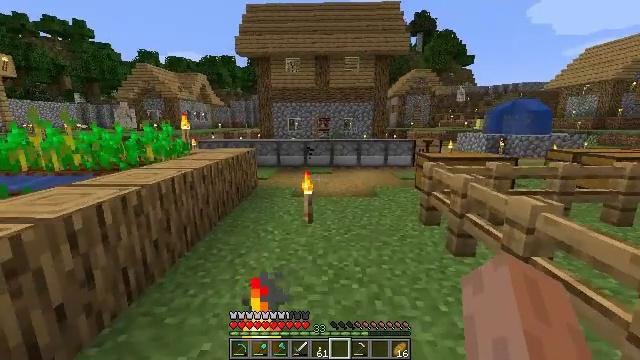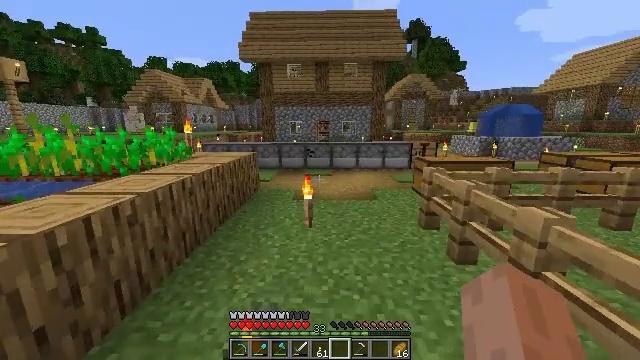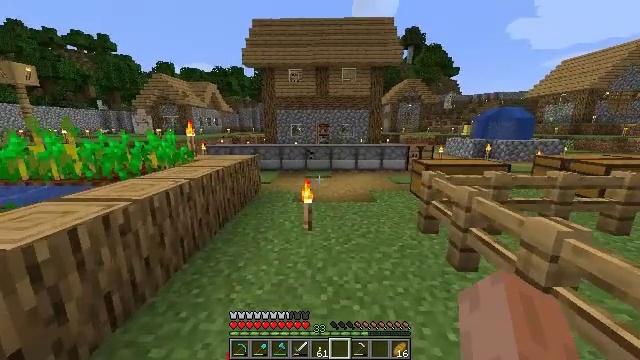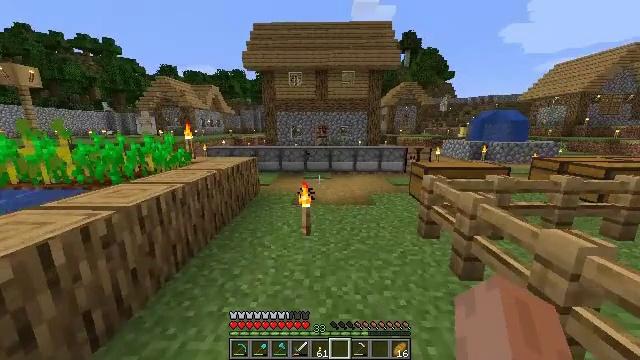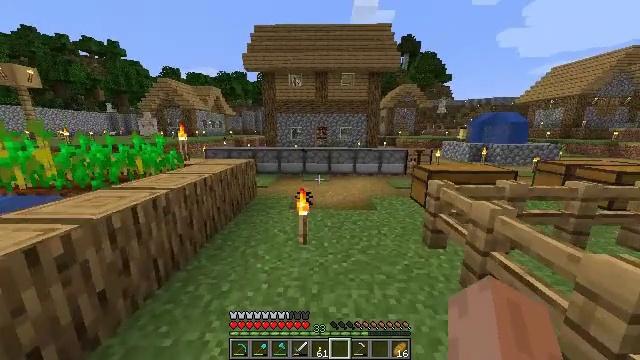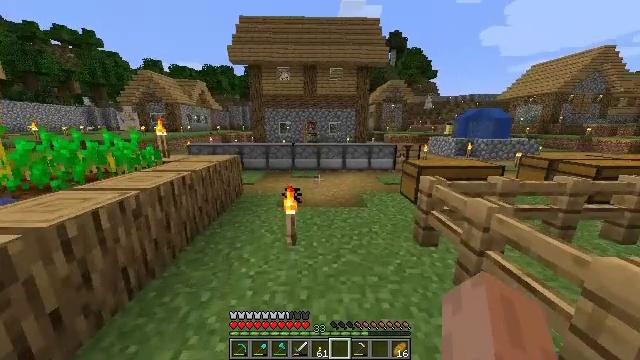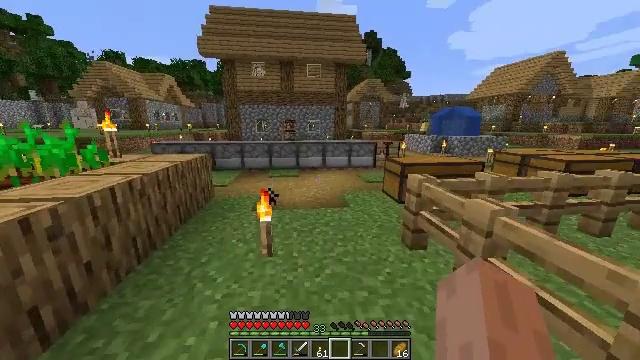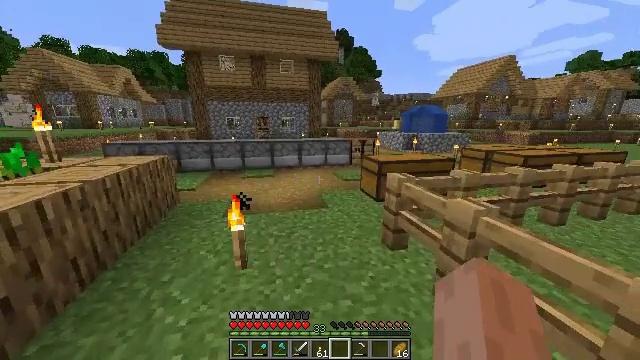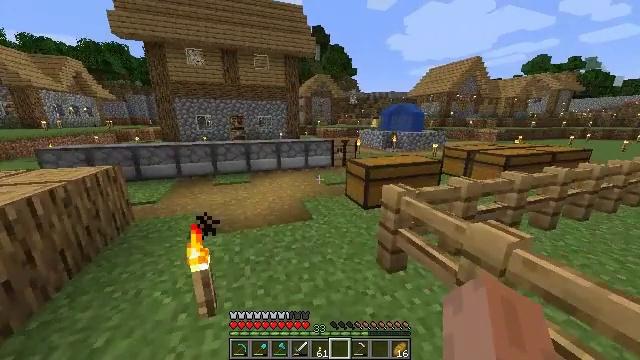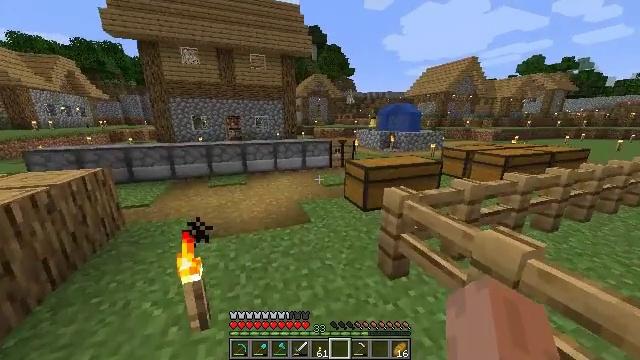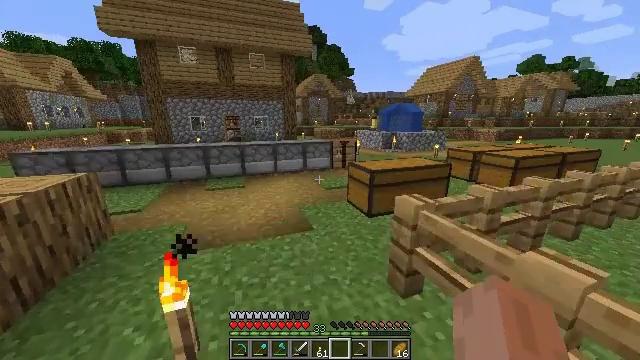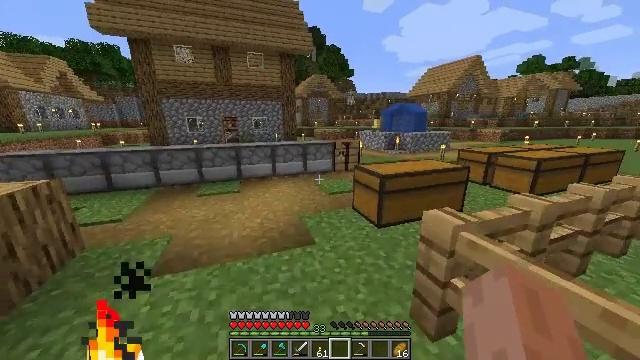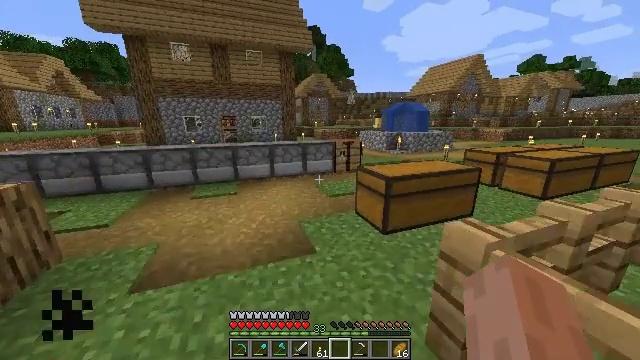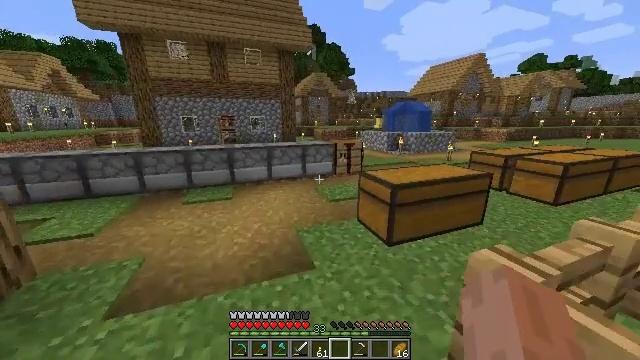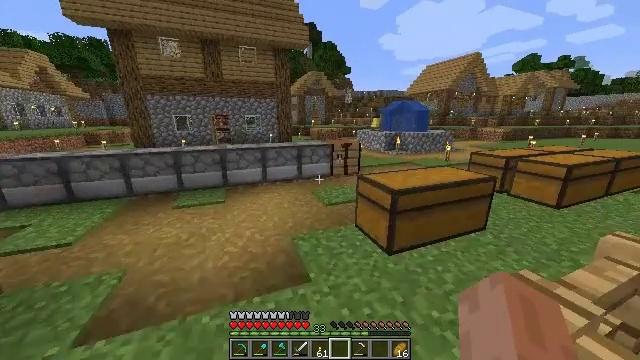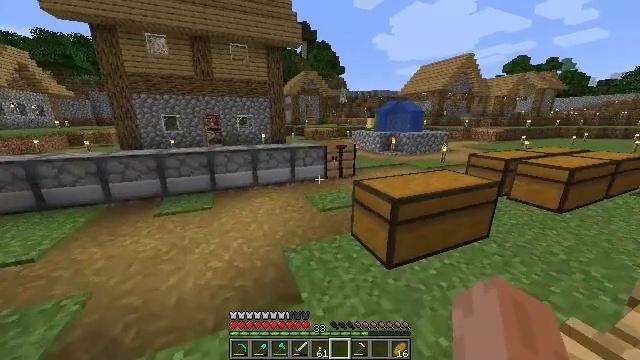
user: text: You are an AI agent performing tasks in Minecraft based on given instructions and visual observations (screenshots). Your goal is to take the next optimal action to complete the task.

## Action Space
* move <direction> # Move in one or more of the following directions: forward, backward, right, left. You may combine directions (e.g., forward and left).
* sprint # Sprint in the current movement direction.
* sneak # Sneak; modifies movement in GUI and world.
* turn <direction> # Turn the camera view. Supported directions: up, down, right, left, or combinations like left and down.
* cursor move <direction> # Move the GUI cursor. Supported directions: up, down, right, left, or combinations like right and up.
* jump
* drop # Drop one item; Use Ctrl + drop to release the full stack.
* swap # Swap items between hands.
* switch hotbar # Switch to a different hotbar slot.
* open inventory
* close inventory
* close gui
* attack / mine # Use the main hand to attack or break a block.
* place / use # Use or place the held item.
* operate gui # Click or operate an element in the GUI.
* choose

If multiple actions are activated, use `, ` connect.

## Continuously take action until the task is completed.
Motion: motion action
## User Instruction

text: Break the sugar cane.
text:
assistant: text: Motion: move forward, sprint
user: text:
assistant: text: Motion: move forward, sprint
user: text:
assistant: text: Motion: move forward, sprint
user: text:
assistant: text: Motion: move forward, sprint
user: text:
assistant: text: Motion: move forward, sprint, turn right and down
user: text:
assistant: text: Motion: move forward, sprint, turn right
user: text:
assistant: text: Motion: move forward, sprint, turn right
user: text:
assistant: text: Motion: move forward, sprint, turn right
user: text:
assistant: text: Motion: move forward, sprint
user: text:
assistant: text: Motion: move forward, sprint
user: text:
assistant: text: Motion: move forward, sprint
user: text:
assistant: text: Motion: move forward, sprint
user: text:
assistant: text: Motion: move forward, sprint
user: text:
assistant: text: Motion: move forward, sprint
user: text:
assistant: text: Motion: move forward, sprint, turn right
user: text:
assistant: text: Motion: move forward, sprint
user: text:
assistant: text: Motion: move forward, sprint
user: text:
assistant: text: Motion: move forward, sprint
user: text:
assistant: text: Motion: move forward, sprint
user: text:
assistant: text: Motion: move forward, sprint
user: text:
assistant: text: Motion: move forward, sprint
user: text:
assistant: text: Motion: move forward, sprint
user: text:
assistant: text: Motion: move forward, sprint, turn right and down
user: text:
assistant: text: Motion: move forward, sprint, turn right and down
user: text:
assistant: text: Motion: move forward, sprint, turn right and down
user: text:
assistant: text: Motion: move forward and move right, sprint, turn down
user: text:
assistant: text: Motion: move forward and move right, sprint, turn down
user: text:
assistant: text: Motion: move forward and move right, turn down
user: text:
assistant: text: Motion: move forward and move right, turn left
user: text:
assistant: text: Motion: move forward, turn left, use / place